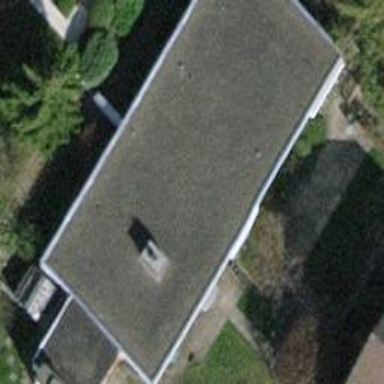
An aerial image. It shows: Detached building.